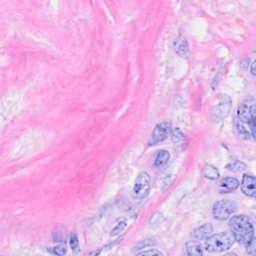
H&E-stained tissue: Breast